Question: I just want to create a perspective where the eye of the camera would be, at, say: (2, 2, -2), looking right at the origin. I'm trying to use a combination of 'gluLookAt()' and 'glFrustum()', but for some reason, though it is rendering, my objects look very distorted:
'''
glMatrixMode( GL_PROJECTION );
glLoadIdentity();
glFrustum (-1.0, 1.0, -1.0, 1.0, 1.0, 500.0);
...
gluLookAt (-2.0, 1.0, 1.0, 0.0, 0.0, 0.0, 0.0, -1.0, 0.0);
'''
What am I doing wrong?
: Here is a screenshot. The left side defines a profile curve to be swept around the y-axis. It should be a cylinder in the perspective view, but it's... warped.

: Also, those axis in the perspective view are set up as followed, which I know isn't correct:
'''
// draw the axis
glBegin(GL_LINES);
// x
glVertex3f(500.0, 0.0, 0.0);
glVertex3f(-500.0, 0.0, 0.0);
// y
glVertex3f(0.0, -500.0, 0.0);
glVertex3f(0.0, 500.0, 0.0);
// z
glVertex3f(0.0, 0.0, -500.0);
glVertex3f(0.0, 0.0, 500.0);
glEnd();
'''
: Also, none of the vertices of that shape have an x, y, or z value greater than 1.0..
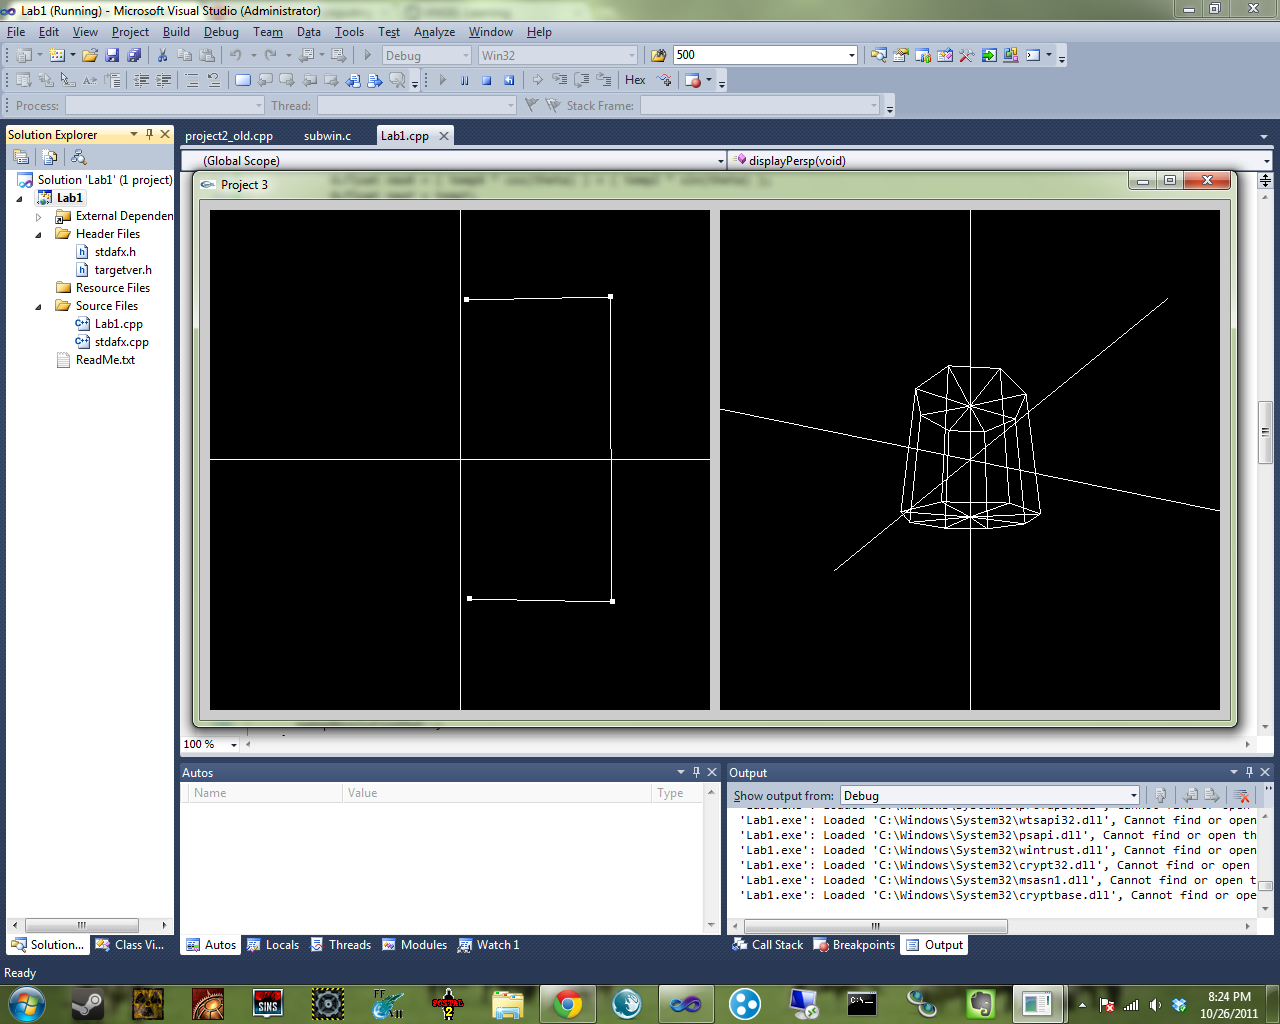
Answer: > What am I doing wrong?
I don't thing you're doing wrong anything. The kind of view you want to have in your left pane is usually done using a projection. The distortion you see is just a perspective distortion; you're not looking perpendicular onto the curve (the curve lies in the XY plane, and you're looking at the XY plane from some angle).
### Side note:
The projection matrix only defines the "" of OpenGL. It must not be used to place the "camera". Any eyepoint positioning (the ) is defined as part of the modelview transformation. Thus 'gluLookAt' is meant to be used on the modelview matrix.